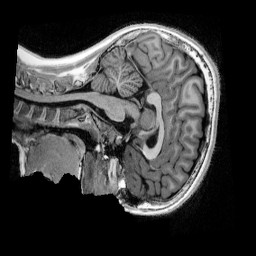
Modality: UNIT1_denoised
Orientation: sagittal
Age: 10
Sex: female
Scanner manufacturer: siemens
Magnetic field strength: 3 T
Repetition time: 4 s
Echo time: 0.00303 s